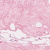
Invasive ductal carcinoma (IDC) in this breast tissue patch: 0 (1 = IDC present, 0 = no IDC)